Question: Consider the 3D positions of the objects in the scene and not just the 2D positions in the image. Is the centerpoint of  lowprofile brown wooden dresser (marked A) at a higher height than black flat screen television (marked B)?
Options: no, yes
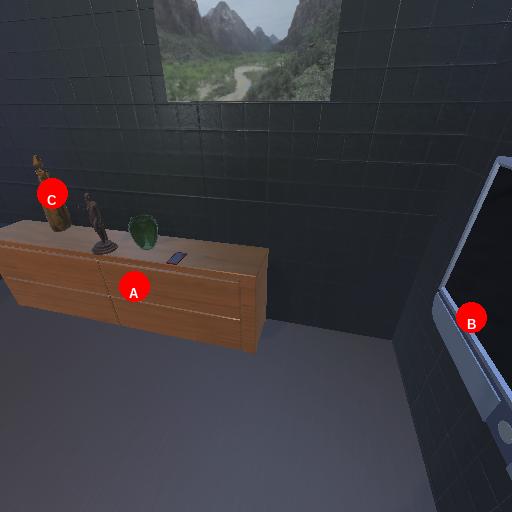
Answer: no